Chest X-ray:
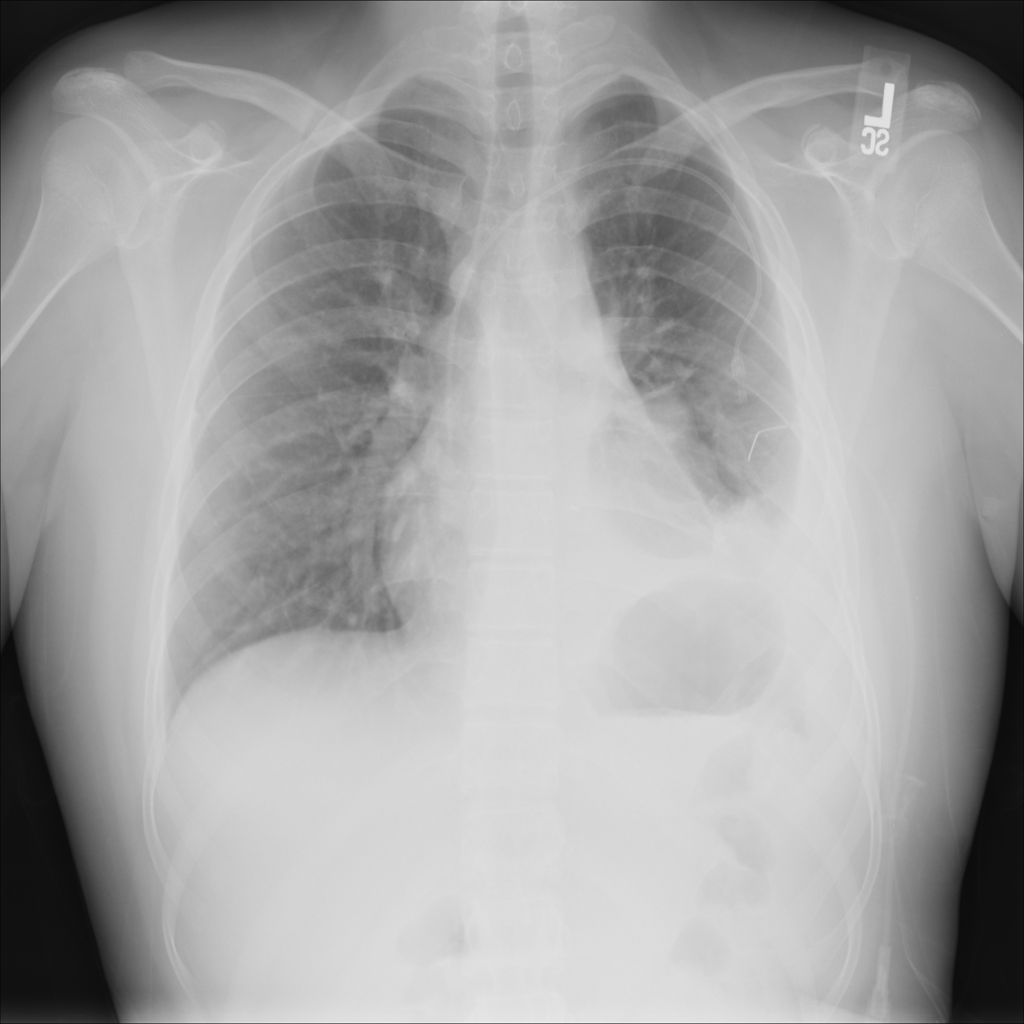
Findings: Mass, Effusion, Consolidation, Nodule, Diffuse Nodule
No abnormal finding: no